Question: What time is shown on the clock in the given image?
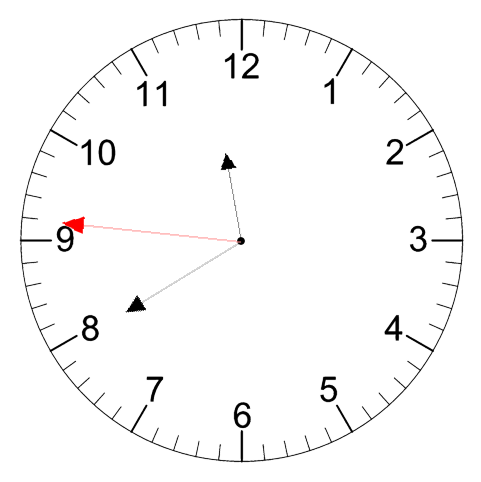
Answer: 11:39:46